Interaction volume radius: 10 \u00c5
Interaction volume height: 25 \u00c5
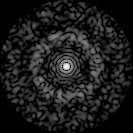
Disorder parameter: 0.8308